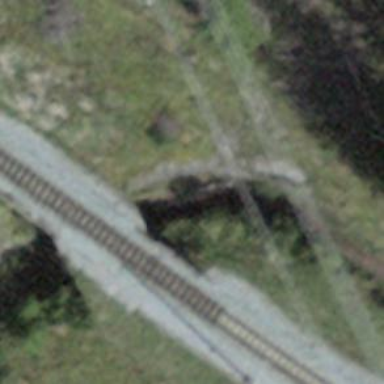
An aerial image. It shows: Path with unpaved surface that goes through tunnel.